Question: I am working on a contract sheet with OpenCV and pytesseract. I want to extract words from this image

I am trying with getStructureElement but my code jumps on the next line in the center of the image. I'm trying to extract words from the left side of image and after extracting string from all left then move to right side of image.
The code is:
'''
import cv2, import pytesseract, from PIL import Image
image = cv2.imread("report_name-1.jpg")
#preprocessing
gray = cv2.cvtColor(image,cv2.COLOR_BGR2GRAY) # grayscale
thresh = cv2.threshold(gray,150,255,cv2.THRESH_BINARY_INV) # threshold
kernel = cv2.getStructuringElement(cv2.MORPH_CROSS,(3,3))
dilated = cv2.erode(thresh,kernel,iterations = 13) # dilate
contours, hierarchy =cv2.findContours(dilated,cv2.RETR_EXTERNAL,cv2.CHAIN_APPROX_NONE) # get contours
# get rectangle bounding contour
[x,y,w,h] = cv2.boundingRect(contour)
# discard areas that are too large
if h>300 and w>300:
continue
# discard areas that are too small
if h<40 or w<40:
continue
# draw rectangle around contour on original image
cv2.rectangle(image,(x,y),(x+w,y+h),(255,0,255),2)
'''
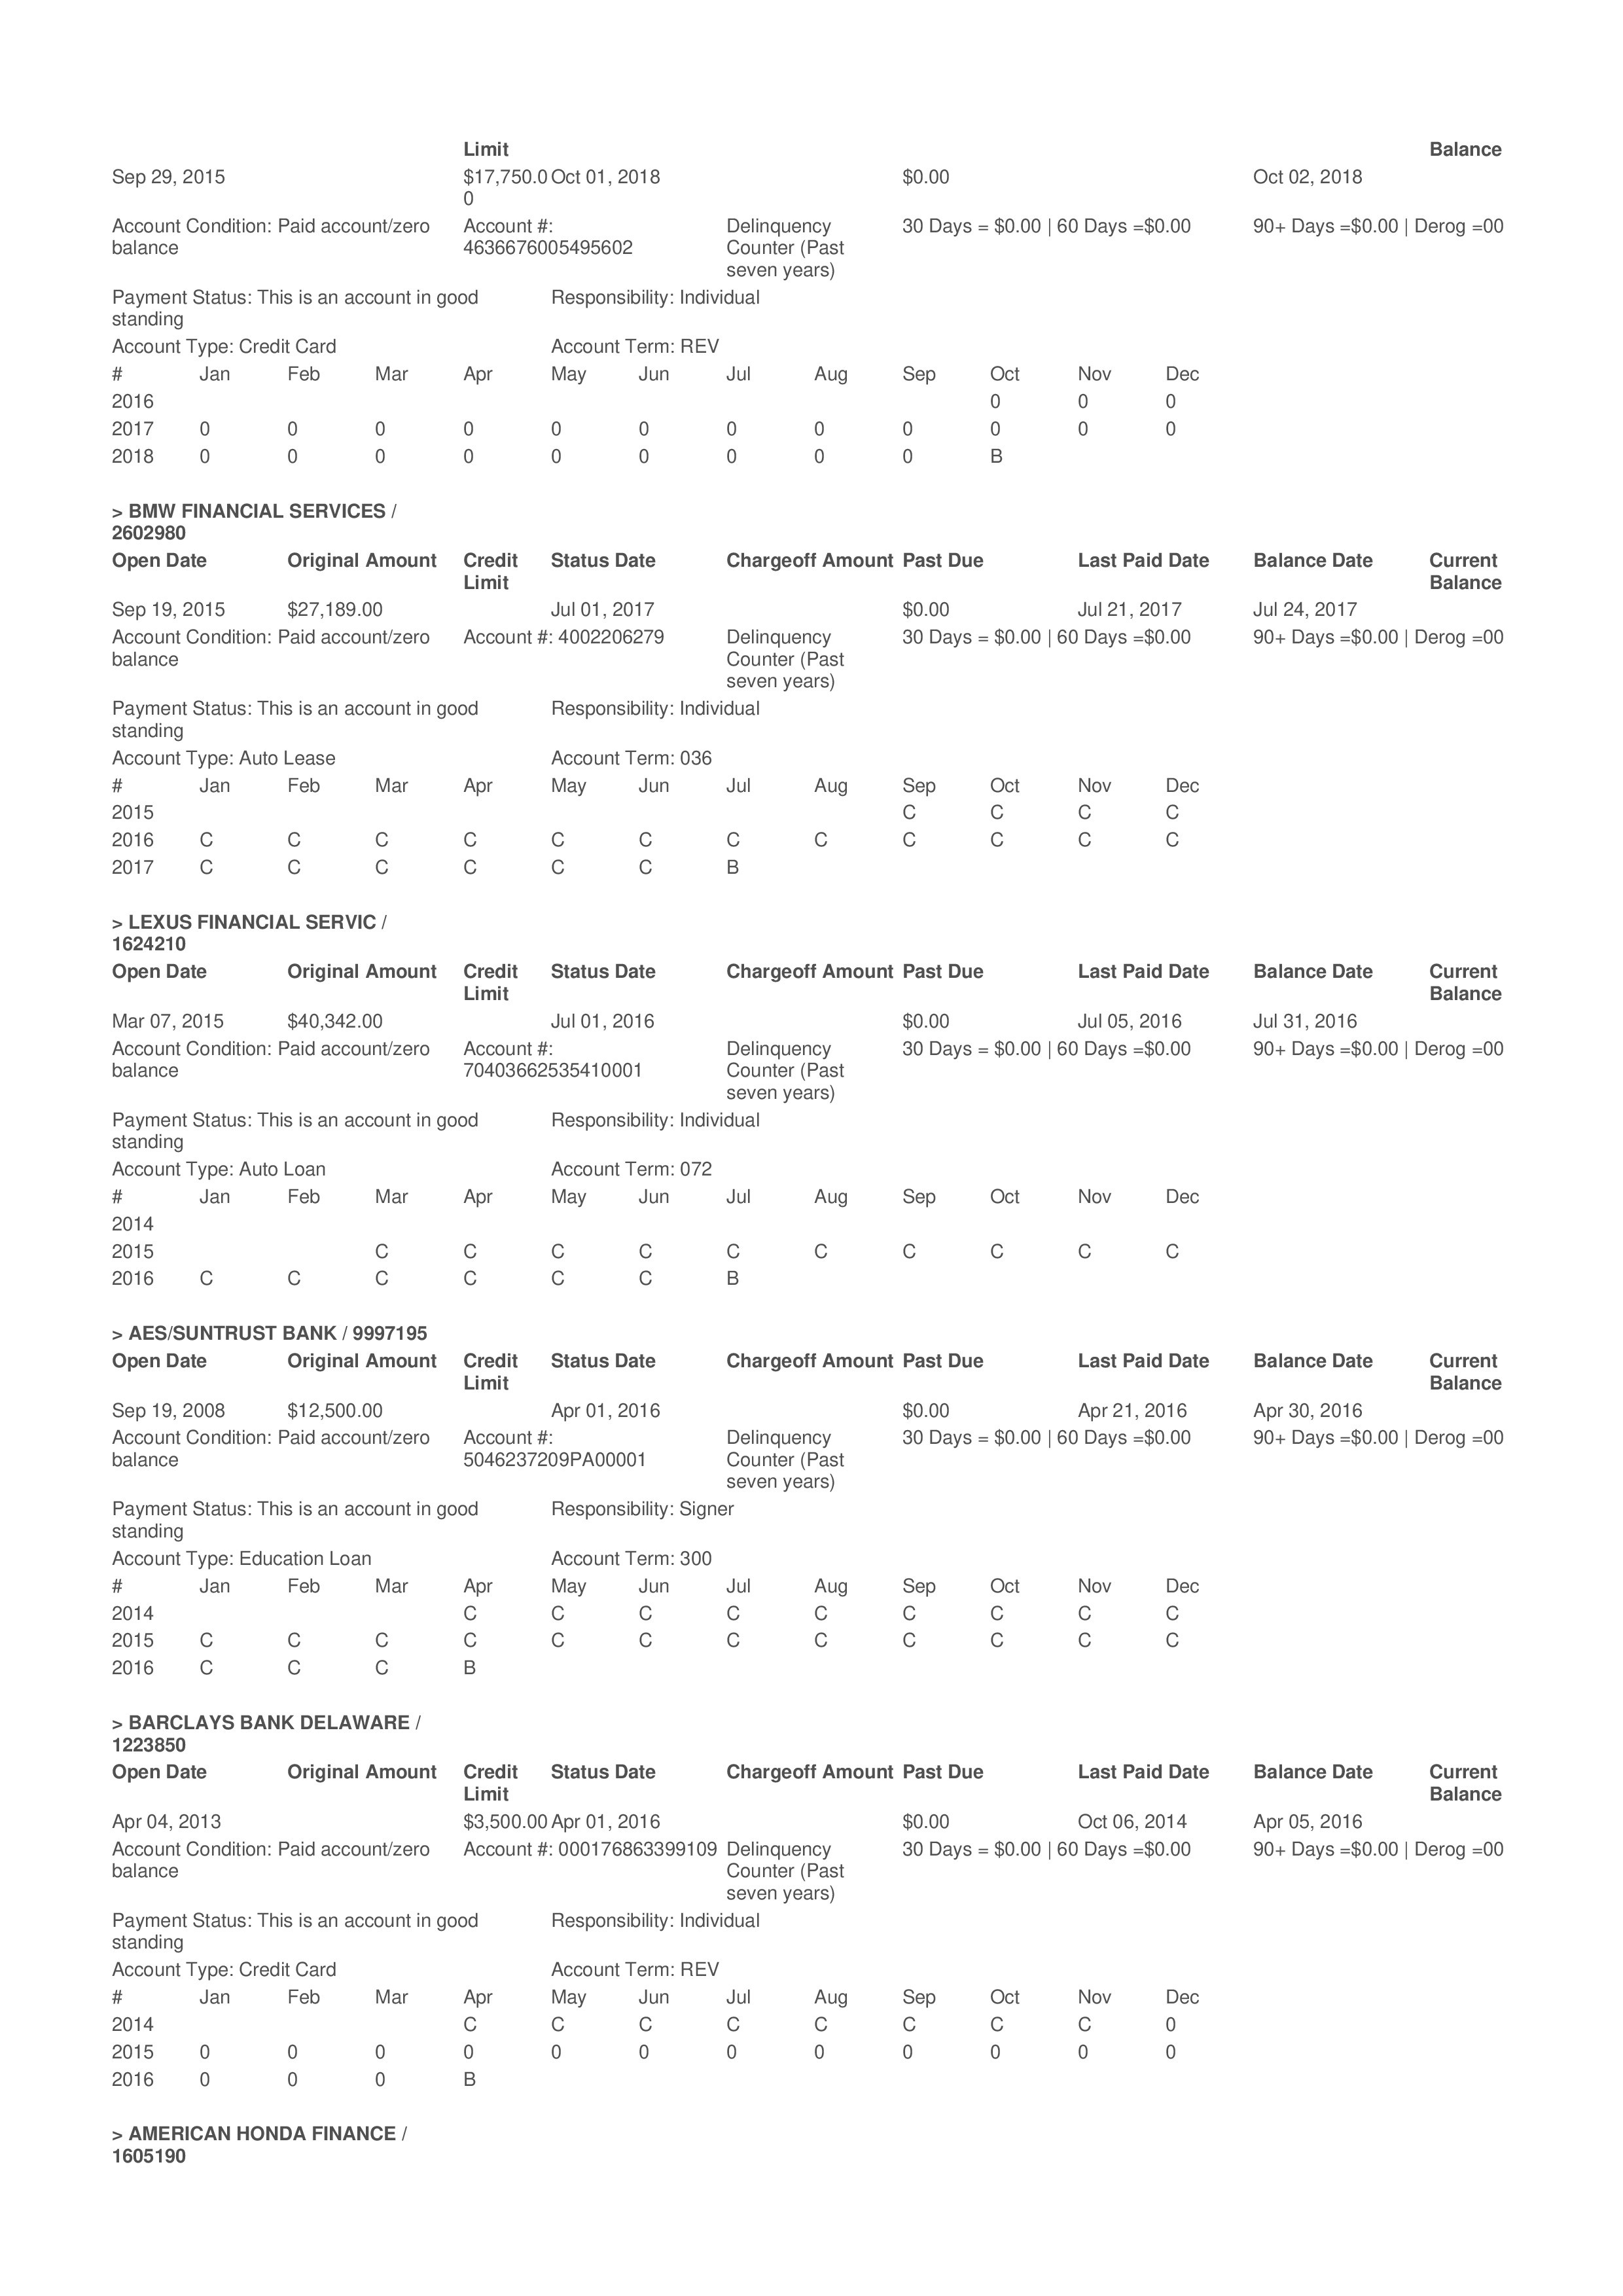
Answer: You can extract text from left-to-right and top-to-bottom using '--psm 6' which tells Pytesseract to assume a single uniform block of text. Preprocessing is also important so we threshold to obtain a binary image with the desired foreground text in black and the background in white. Look <URL> for other Pytesseract configuration options. After thresholding, here's the image we throw into Pytesseract
<URL>
Here's the output
'''
Limit Balance
Sep 29, 2015 $17,750.0 Oct 01, 2018 $0.00 Oct 02, 2018
0
Account Condition: Paid account/zero Account #: Delinquency 30 Days = $0.00 | 60 Days =$0.00 90+ Days =$0.00 | Derog =00
balance 4636676005495602 Counter (Past
seven years)
Payment Status: This is an account in good Responsibility: Individual
standing
Account Type: Credit Card Account Term: REV
# Jan Feb Mar Apr May Jun Jul Aug Sep Oct Nov Dec
2016 0 0 0
2017 0 0 0 0 0 0 0 0 0 0 0 0
2018 0 0 0 0 0 0 0 0 0 B
> BMW FINANCIAL SERVICES /
<PHONE>
Open Date Original Amount Credit Status Date Chargeoff Amount Past Due Last Paid Date Balance Date Current
Limit Balance
Sep 19, 2015 $27,189.00 Jul01, 2017 $0.00 Jul 21, 2017 Jul 24, 2017
Account Condition: Paid account/zero Account #: <PHONE> Delinquency 30 Days = $0.00 | 60 Days =$0.00 90+ Days =$0.00 | Derog =00
balance Counter (Past
seven years)
Payment Status: This is an account in good Responsibility: Individual
standing
Account Type: Auto Lease Account Term: 036
# Jan Feb Mar Apr May Jun Jul Aug Sep Oct Nov Dec
2015 Cc Cc Cc Cc
2016 Cc Cc Cc Cc Cc Cc Cc Cc Cc Cc Cc Cc
2017 Cc Cc Cc Cc Cc Cc B
> LEXUS FINANCIAL SERVIC /
<PHONE>
Open Date Original Amount Credit Status Date Chargeoff Amount Past Due Last Paid Date Balance Date Current
Limit Balance
Mar 07, 2015 $40,342.00 Jul01, 2016 $0.00 Jul 05, 2016 Jul 31, 2016
Account Condition: Paid account/zero Account #: Delinquency 30 Days = $0.00 | 60 Days =$0.00 90+ Days =$0.00 | Derog =00
balance 70403662535410001 Counter (Past
seven years)
Payment Status: This is an account in good Responsibility: Individual
standing
Account Type: Auto Loan Account Term: 072
# Jan Feb Mar Apr May Jun Jul Aug Sep Oct Nov Dec
2014
2015 Cc Cc Cc Cc Cc Cc Cc Cc Cc Cc
2016 Cc Cc Cc Cc Cc Cc B
> AES/SUNTRUST BANK / <PHONE>
Open Date Original Amount Credit Status Date Chargeoff Amount Past Due Last Paid Date Balance Date Current
Limit Balance
Sep 19, 2008 $12,500.00 Apr 01, 2016 $0.00 Apr 21, 2016 Apr 30, 2016
Account Condition: Paid account/zero Account #: Delinquency 30 Days = $0.00 | 60 Days =$0.00 90+ Days =$0.00 | Derog =00
balance 5046237209PA00001 Counter (Past
seven years)
Payment Status: This is an account in good Responsibility: Signer
standing
Account Type: Education Loan Account Term: 300
# Jan Feb Mar Apr May Jun Jul Aug Sep Oct Nov Dec
2014 Cc Cc Cc Cc Cc Cc Cc Cc Cc
2015 Cc Cc Cc Cc Cc Cc Cc Cc Cc Cc Cc Cc
2016 Cc Cc Cc B
> BARCLAYS BANK DELAWARE /
<PHONE>
Open Date Original Amount Credit Status Date Chargeoff Amount Past Due Last Paid Date Balance Date Current
Limit Balance
Apr 04, 2013 $3,500.00 Apr 01, 2016 $0.00 Oct 06, 2014 Apr 05, 2016
Account Condition: Paid account/zero Account #: 000176863399109 Delinquency 30 Days = $0.00 | 60 Days =$0.00 90+ Days =$0.00 | Derog =00
balance Counter (Past
seven years)
Payment Status: This is an account in good Responsibility: Individual
standing
Account Type: Credit Card Account Term: REV
# Jan Feb Mar Apr May Jun Jul Aug Sep Oct Nov Dec
2014 Cc Cc Cc Cc Cc Cc Cc Cc 0
2015 0 0 0 0 0 0 0 0 0 0 0 0
2016 0 0 0 B
> AMERICAN HONDA FINANCE /
<PHONE>
'''
'''
import cv2
import pytesseract
pytesseract.pytesseract.tesseract_cmd = r"C:\Program Files\Tesseract-OCR esseract.exe"
image = cv2.imread('1.jpg')
gray = cv2.cvtColor(image, cv2.COLOR_BGR2GRAY)
thresh = cv2.threshold(gray, 0, 255, cv2.THRESH_BINARY + cv2.THRESH_OTSU)[1]
data = pytesseract.image_to_string(thresh, lang='eng',config='--psm 6')
print(data)
'''